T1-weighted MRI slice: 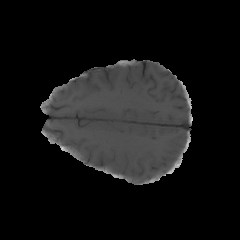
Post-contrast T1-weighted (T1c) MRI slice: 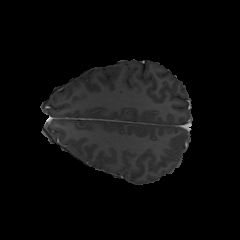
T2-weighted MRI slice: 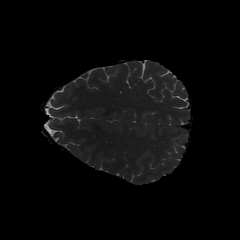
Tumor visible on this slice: no